Interaction volume radius: 5 \u00c5
Interaction volume height: 15 \u00c5
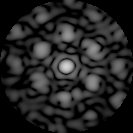
Disorder parameter: 0.5496